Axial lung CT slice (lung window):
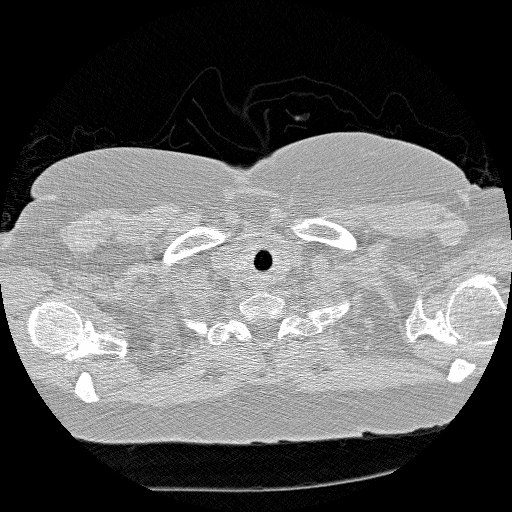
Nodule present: no